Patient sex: F
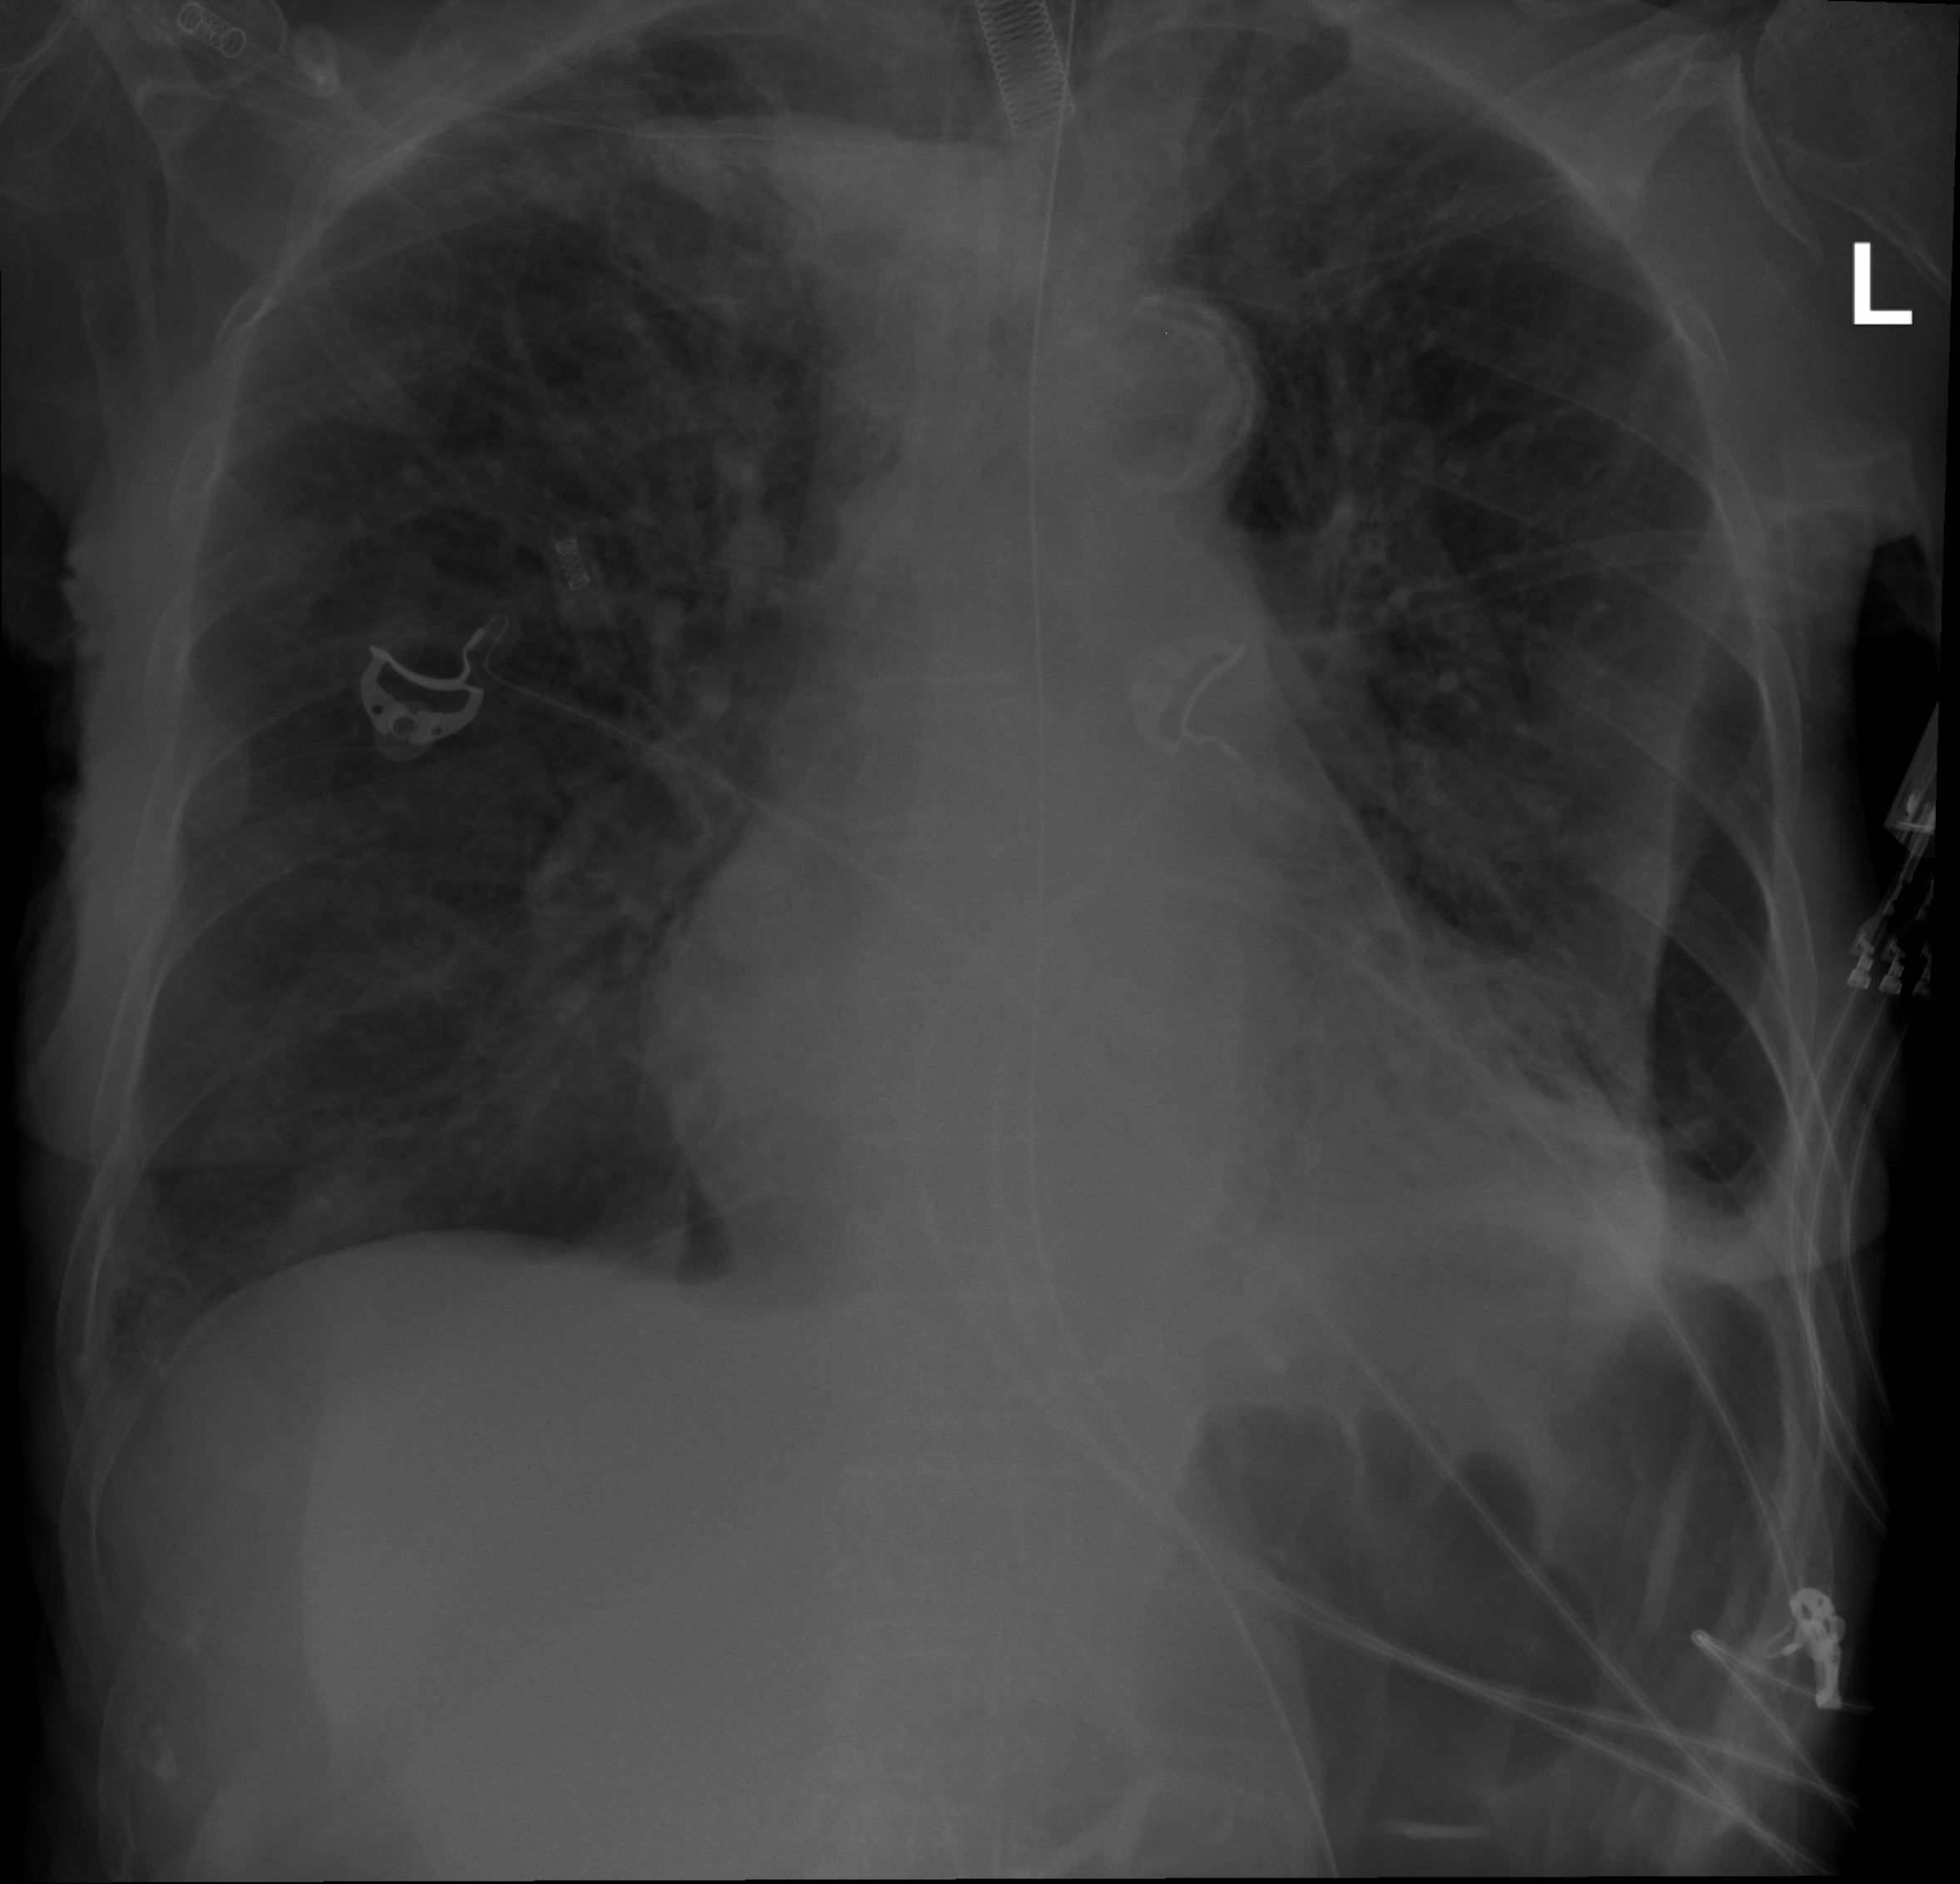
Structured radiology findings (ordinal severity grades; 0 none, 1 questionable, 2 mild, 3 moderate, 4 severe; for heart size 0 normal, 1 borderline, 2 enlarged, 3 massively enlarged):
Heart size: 2
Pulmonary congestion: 2
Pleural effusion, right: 0
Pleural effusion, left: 0
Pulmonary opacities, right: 0
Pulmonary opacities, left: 2
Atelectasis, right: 0
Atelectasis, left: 2